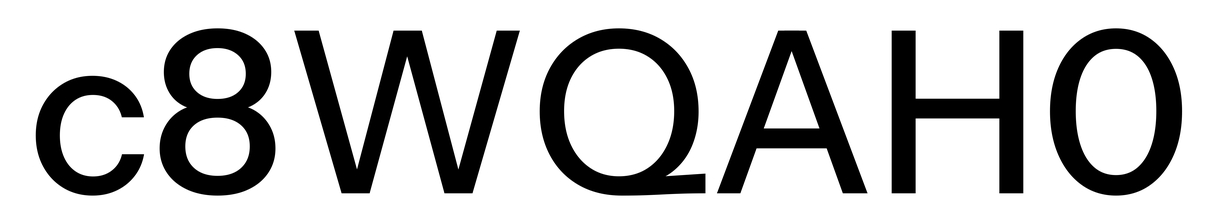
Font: InstrumentSans_Medium